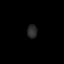
Tissue: prostate
Cell type: Fibroblasts
Senescence score: 0.727
Nuclear area (px): 130
Mean DAPI intensity: 42.254